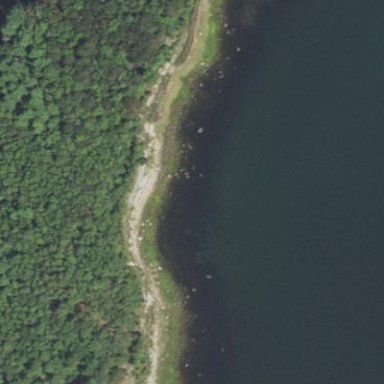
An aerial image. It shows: Rocky area where the tidal waters flow in.